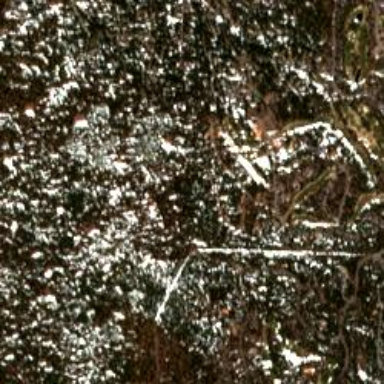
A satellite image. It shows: Evergreen forest with needle-leaved trees.